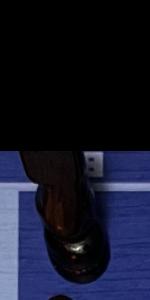
Label: Knight_Black